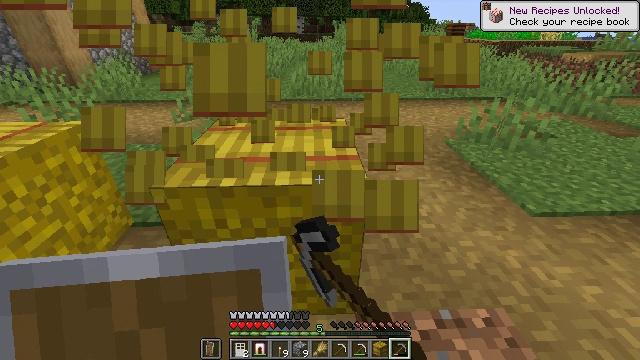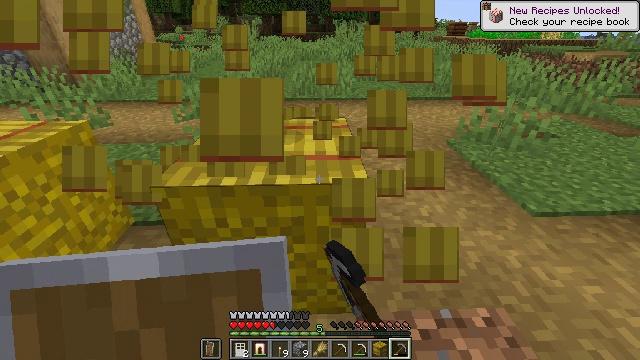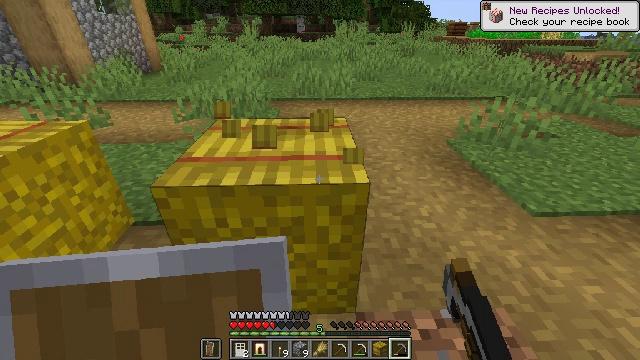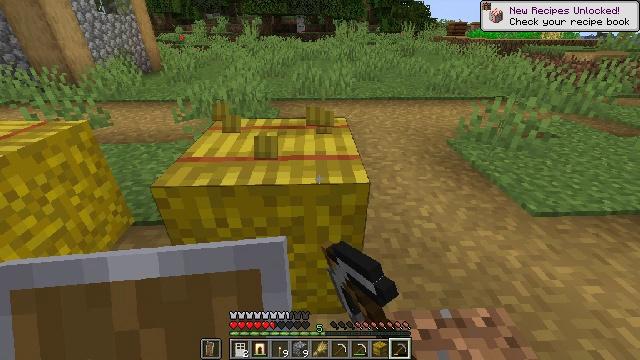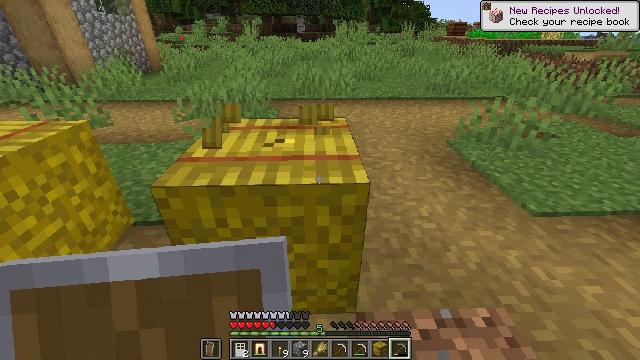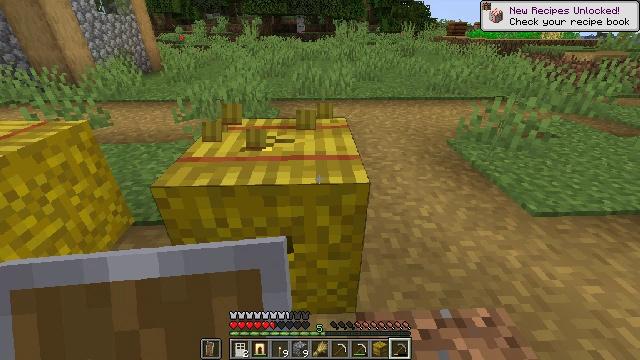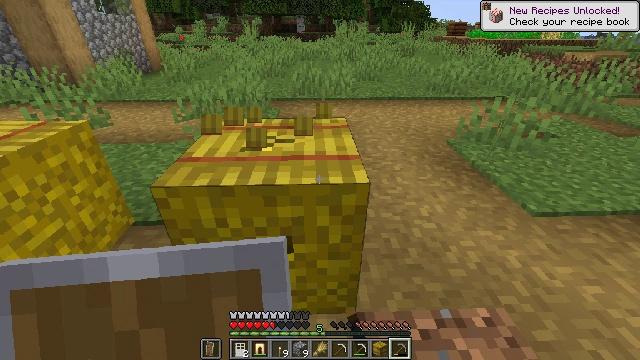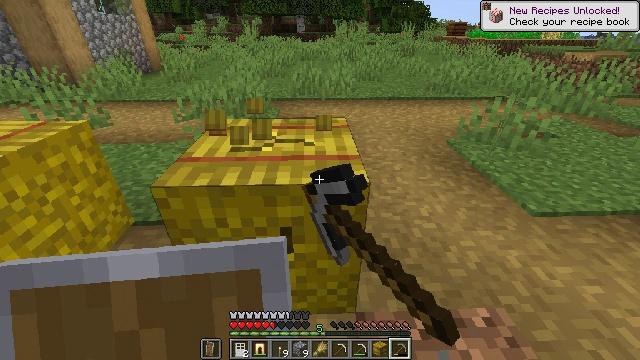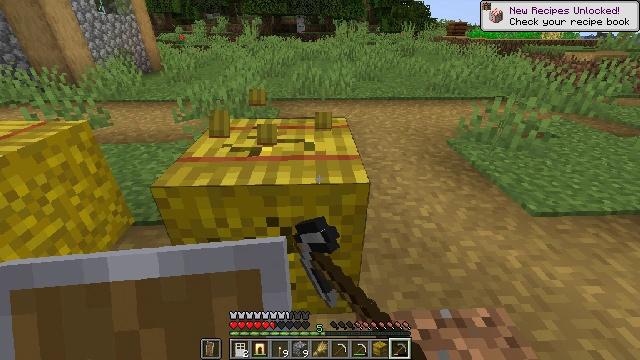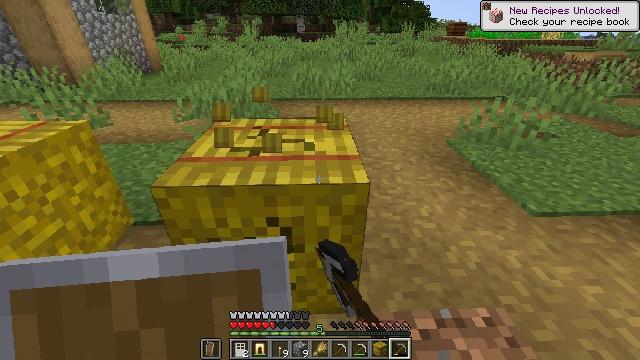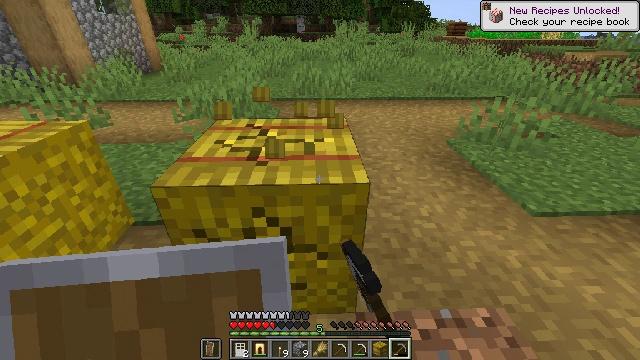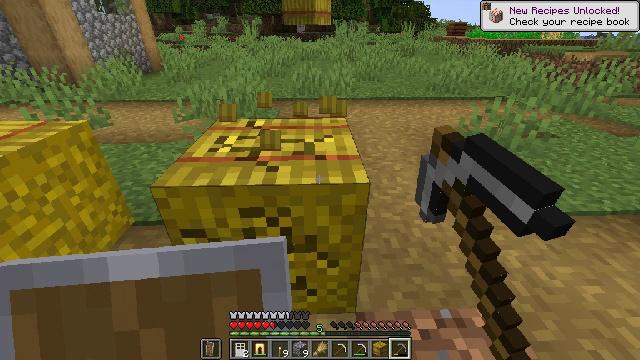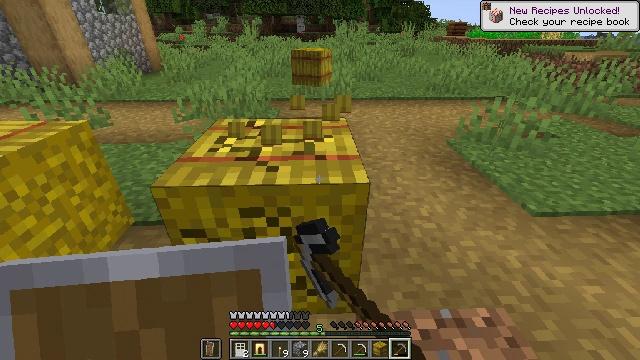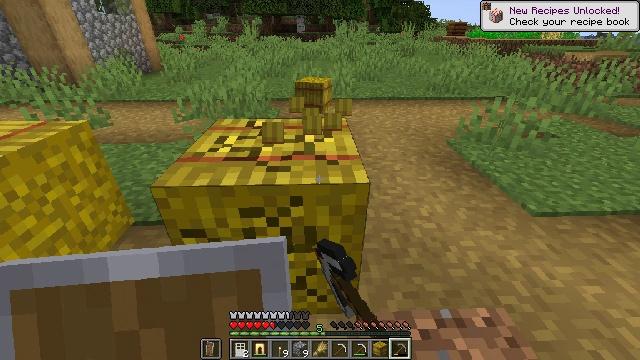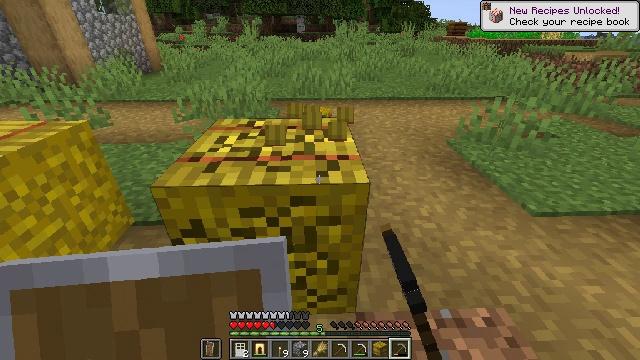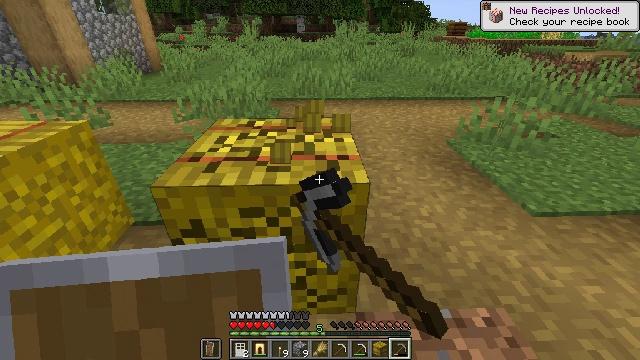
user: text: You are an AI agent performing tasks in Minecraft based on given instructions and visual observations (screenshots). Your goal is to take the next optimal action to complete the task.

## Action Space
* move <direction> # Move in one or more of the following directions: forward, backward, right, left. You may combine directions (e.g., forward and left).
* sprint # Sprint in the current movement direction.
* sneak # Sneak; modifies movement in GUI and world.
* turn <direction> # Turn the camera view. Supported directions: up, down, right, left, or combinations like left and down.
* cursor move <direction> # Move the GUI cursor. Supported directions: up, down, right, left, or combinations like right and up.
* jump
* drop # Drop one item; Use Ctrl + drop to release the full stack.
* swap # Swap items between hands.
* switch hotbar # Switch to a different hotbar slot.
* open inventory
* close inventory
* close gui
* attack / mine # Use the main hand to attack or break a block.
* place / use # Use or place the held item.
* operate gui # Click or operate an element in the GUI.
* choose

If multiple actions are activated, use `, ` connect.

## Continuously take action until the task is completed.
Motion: motion action
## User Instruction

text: Harvest hay blocks from the village.
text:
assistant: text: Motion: attack / mine
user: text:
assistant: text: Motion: attack / mine
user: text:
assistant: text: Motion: attack / mine
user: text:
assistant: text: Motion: attack / mine
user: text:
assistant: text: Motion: attack / mine
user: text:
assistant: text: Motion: attack / mine
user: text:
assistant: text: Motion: attack / mine
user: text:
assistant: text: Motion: attack / mine
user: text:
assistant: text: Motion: attack / mine
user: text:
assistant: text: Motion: attack / mine
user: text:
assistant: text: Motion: attack / mine
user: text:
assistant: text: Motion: attack / mine
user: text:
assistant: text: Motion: attack / mine
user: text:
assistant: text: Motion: attack / mine
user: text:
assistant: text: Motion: attack / mine
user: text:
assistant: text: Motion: attack / mine
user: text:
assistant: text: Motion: attack / mine
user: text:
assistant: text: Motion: attack / mine
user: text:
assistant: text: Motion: attack / mine
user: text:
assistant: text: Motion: attack / mine
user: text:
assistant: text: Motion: attack / mine
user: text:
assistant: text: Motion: attack / mine